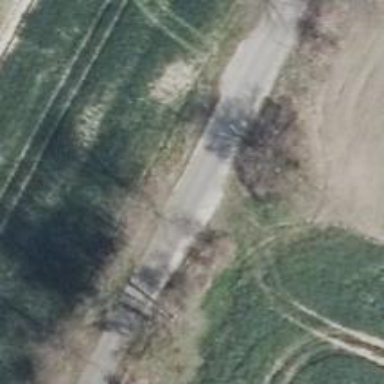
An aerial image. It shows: Unclassified road with asphalt surface.